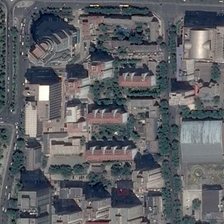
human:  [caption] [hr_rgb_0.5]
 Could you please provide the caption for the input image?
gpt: many buildings and green trees are in a commercial area .

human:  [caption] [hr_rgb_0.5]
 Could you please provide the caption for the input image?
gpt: many buildings and green trees are in a commercial area .

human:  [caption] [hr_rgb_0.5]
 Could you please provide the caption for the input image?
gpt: many buildings and green trees are in a commercial area .

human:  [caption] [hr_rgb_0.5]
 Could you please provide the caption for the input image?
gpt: many buildings and green trees are in a commercial area .

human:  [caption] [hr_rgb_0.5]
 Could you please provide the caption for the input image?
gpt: many buildings and green trees are in a commercial area .